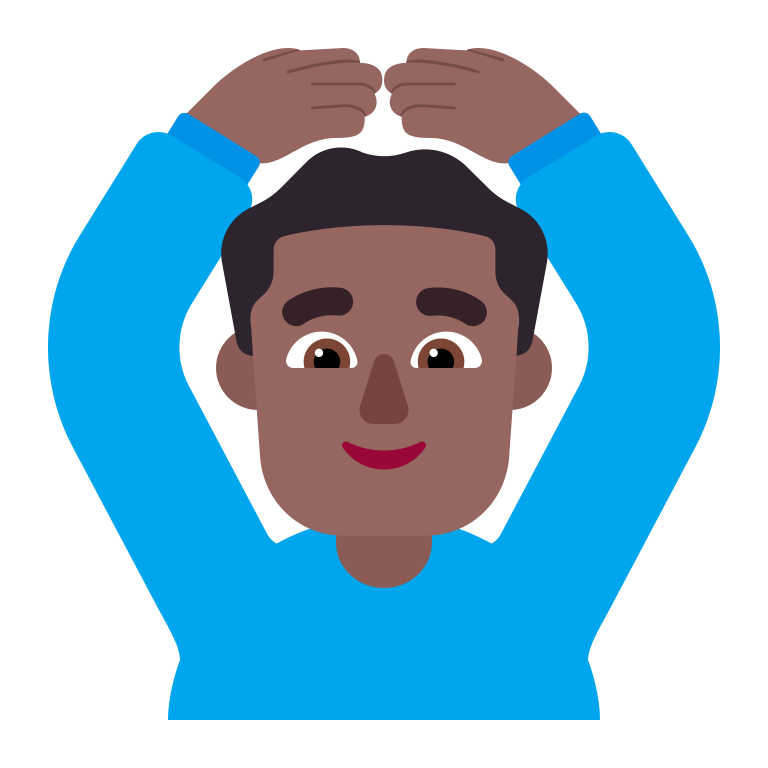
man gesturing ok flat  dark